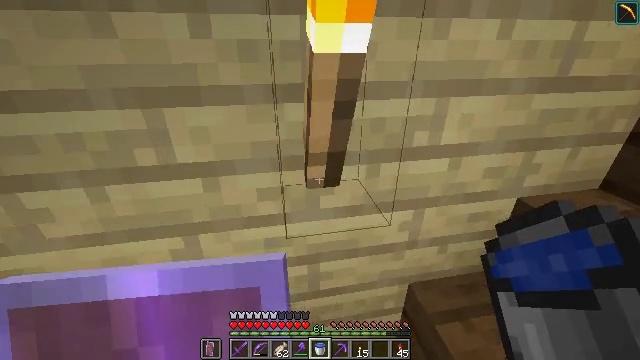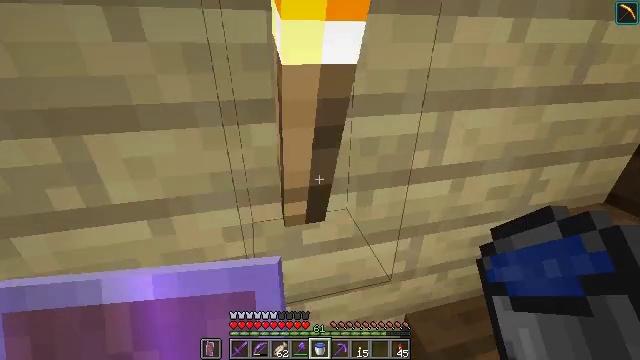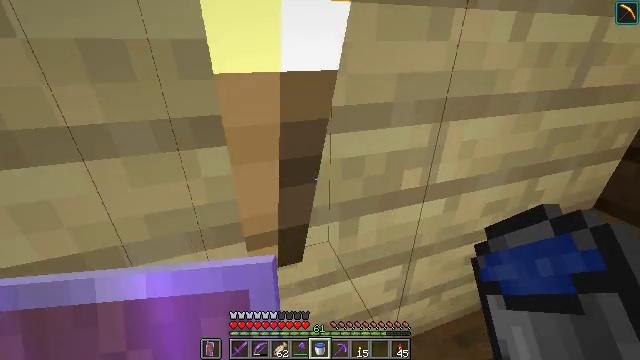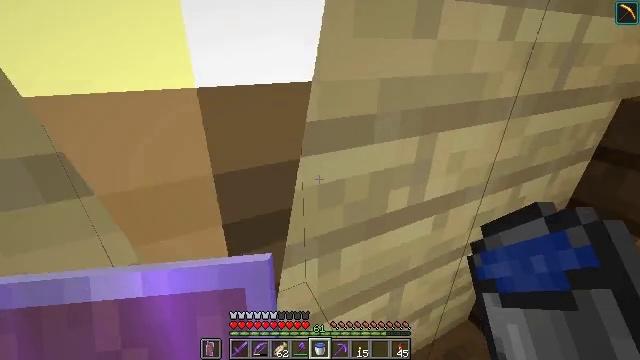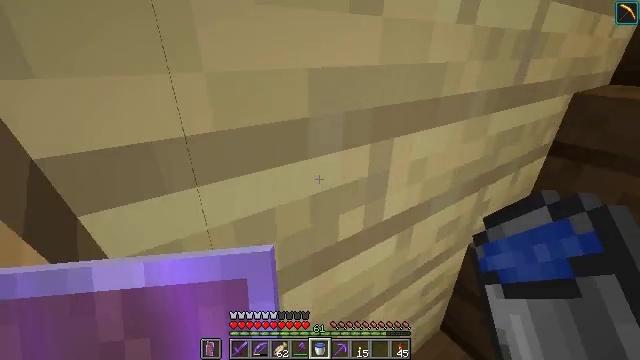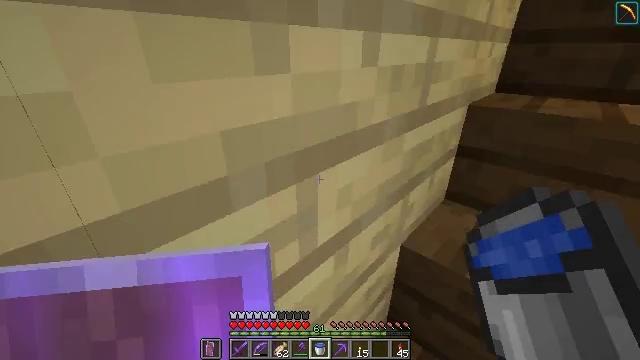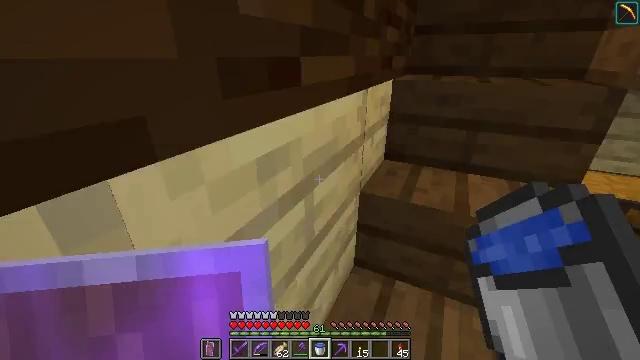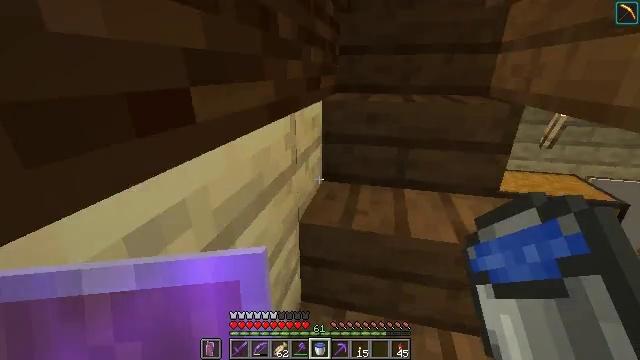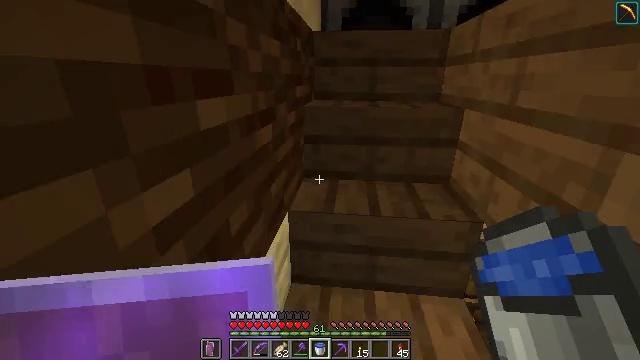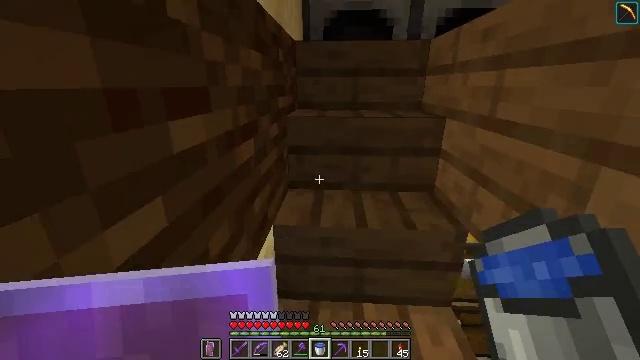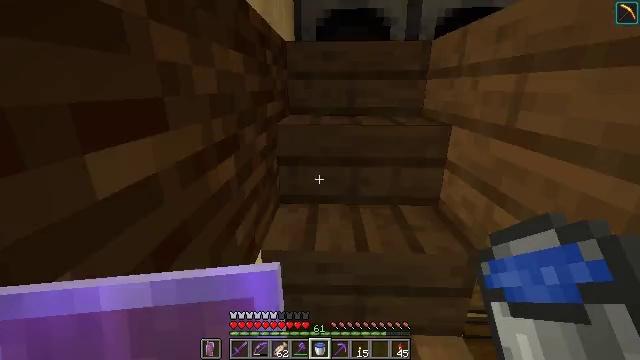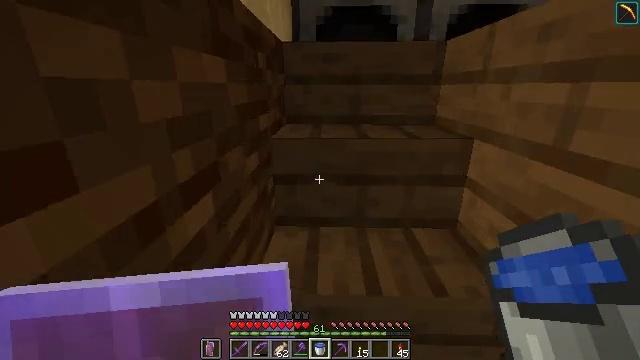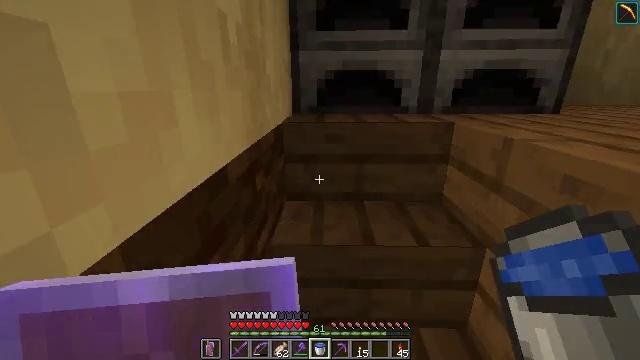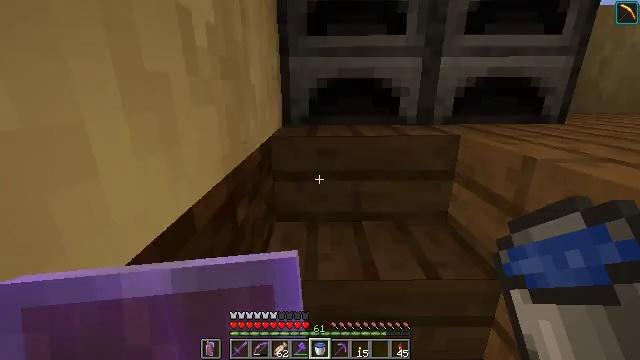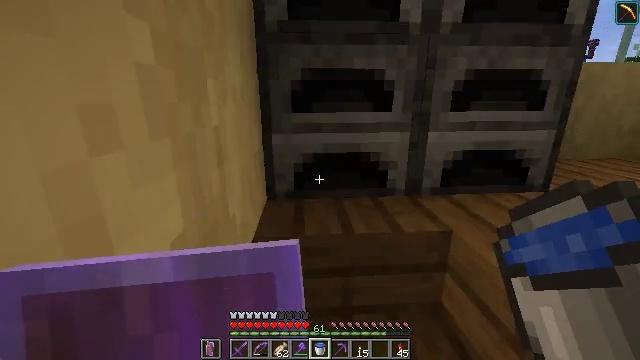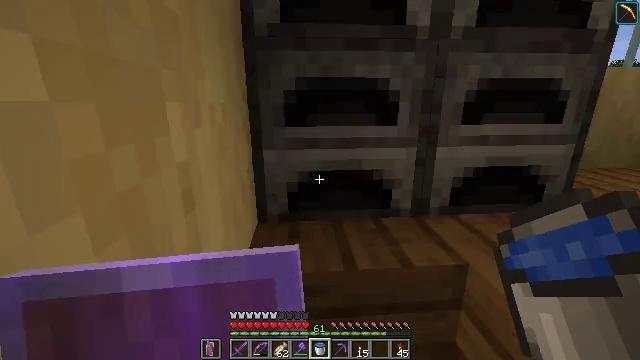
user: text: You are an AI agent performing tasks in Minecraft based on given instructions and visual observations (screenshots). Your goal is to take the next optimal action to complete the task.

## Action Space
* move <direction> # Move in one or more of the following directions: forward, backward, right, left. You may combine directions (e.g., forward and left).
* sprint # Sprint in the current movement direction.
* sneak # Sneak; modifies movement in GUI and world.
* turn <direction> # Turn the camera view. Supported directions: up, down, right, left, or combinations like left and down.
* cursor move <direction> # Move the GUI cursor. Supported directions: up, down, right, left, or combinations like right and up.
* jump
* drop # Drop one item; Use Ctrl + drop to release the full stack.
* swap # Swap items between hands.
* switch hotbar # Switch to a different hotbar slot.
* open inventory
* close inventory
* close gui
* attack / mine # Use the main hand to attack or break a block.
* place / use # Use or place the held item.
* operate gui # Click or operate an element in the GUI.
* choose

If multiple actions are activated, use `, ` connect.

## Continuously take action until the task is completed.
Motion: motion action
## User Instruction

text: Remove the ladder from its position.
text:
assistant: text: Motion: move forward, turn right
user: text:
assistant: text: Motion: move forward, turn right
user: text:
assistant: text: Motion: move forward, turn right
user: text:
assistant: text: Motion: move forward, turn right
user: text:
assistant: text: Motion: move forward, turn right
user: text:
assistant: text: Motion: move forward, turn right and up
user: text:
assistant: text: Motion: move forward, turn right and up
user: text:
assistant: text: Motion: move forward, turn right and up
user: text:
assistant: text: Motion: move forward, turn right and up
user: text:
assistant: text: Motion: move forward, turn right
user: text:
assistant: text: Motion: move forward
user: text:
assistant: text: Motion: move forward
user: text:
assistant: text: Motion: move forward, turn right
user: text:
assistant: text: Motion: move forward, turn right and up
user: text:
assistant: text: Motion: move forward
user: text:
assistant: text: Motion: move forward, turn right and up
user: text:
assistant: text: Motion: move forward, turn right and up
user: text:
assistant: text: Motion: move forward, turn right and up
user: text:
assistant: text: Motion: move forward, turn right and up
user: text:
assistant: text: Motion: move forward, turn right
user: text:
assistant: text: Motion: move forward, turn right
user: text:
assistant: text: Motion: move forward, turn right and down
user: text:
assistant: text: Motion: move forward, turn right and down
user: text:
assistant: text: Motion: move forward, turn right
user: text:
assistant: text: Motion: move forward, turn left and up
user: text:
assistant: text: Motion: move forward
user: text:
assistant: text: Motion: move forward
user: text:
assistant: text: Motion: move forward
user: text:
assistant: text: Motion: move forward
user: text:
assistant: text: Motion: move forward